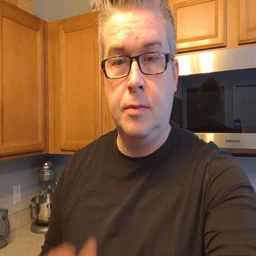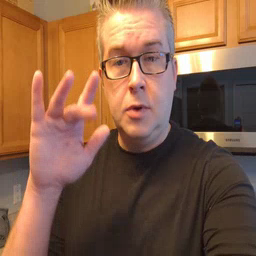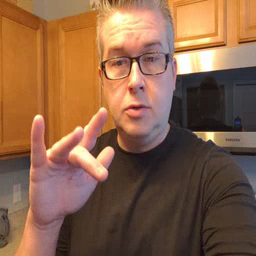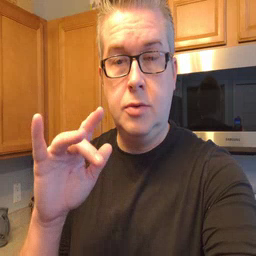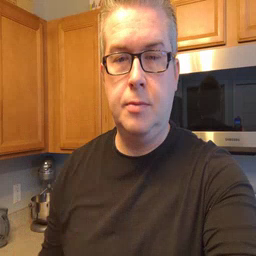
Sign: touch